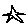
Label: star